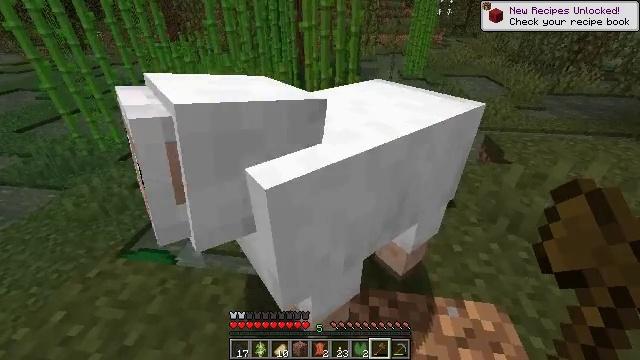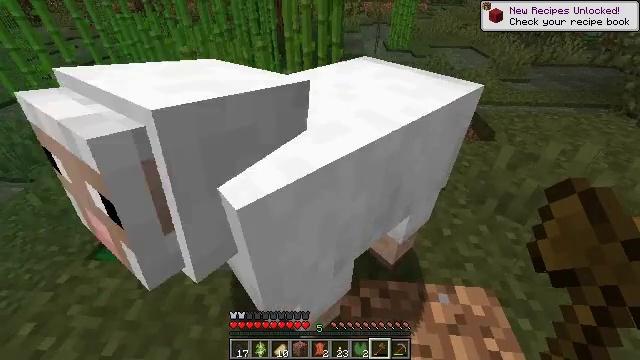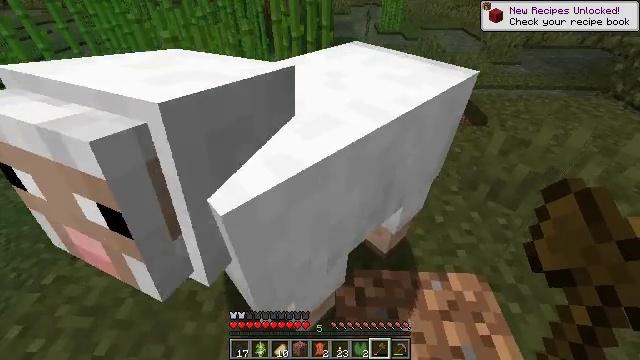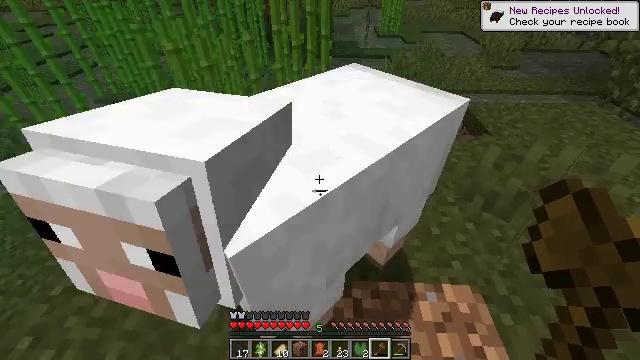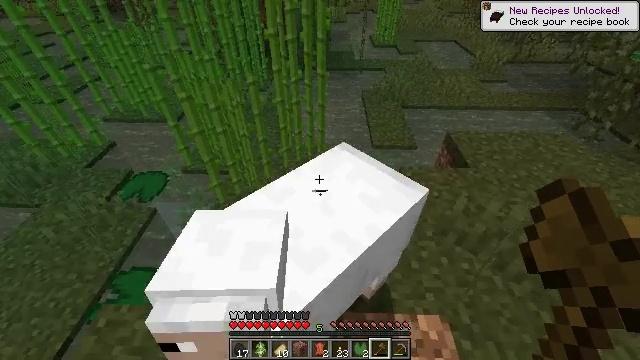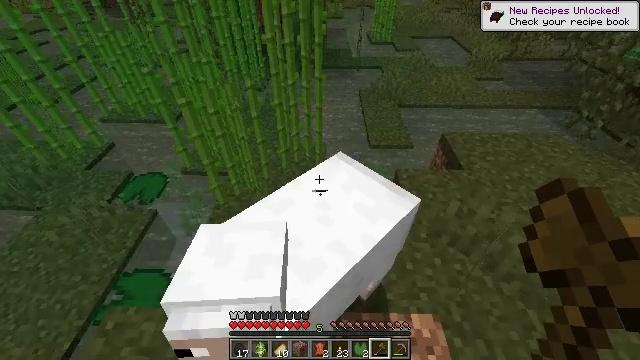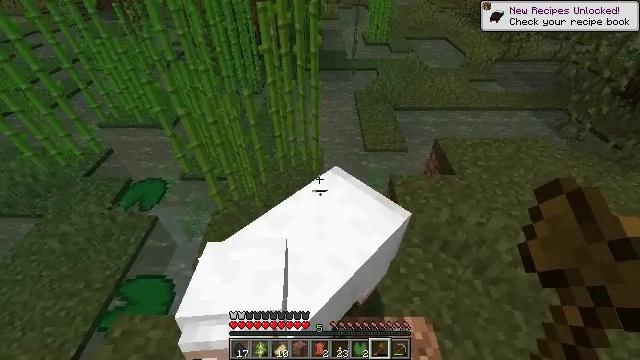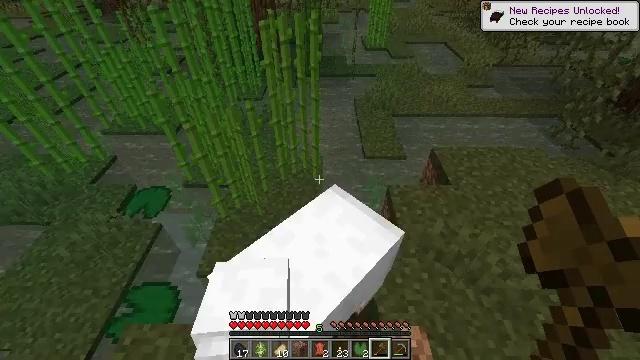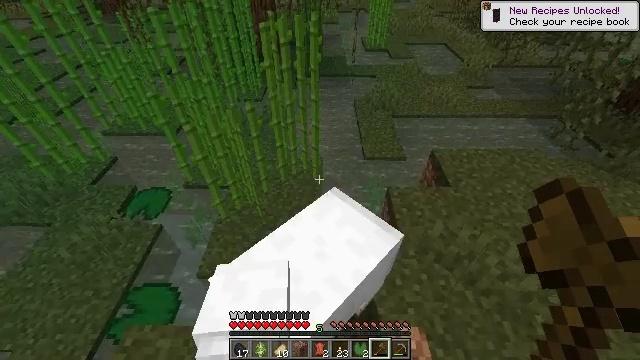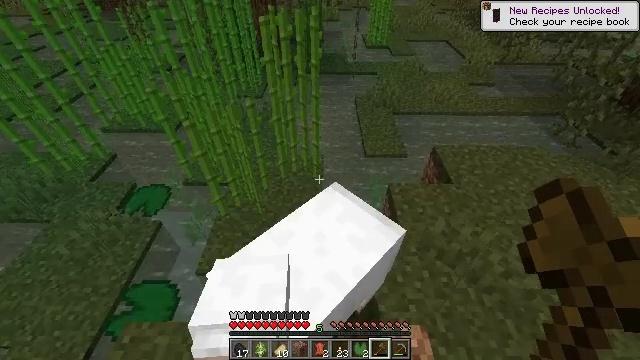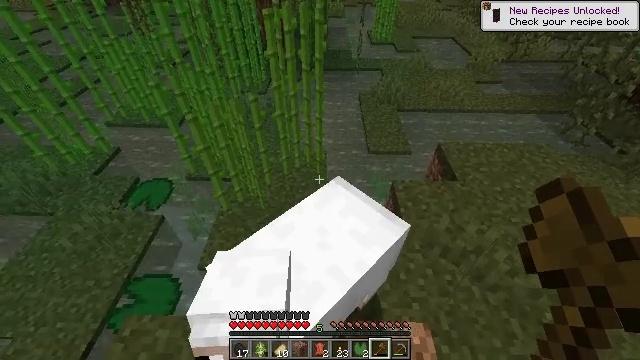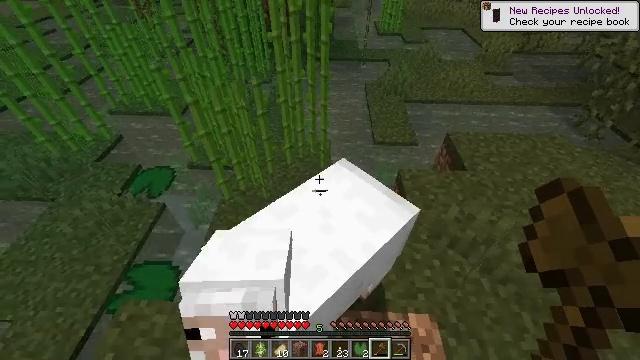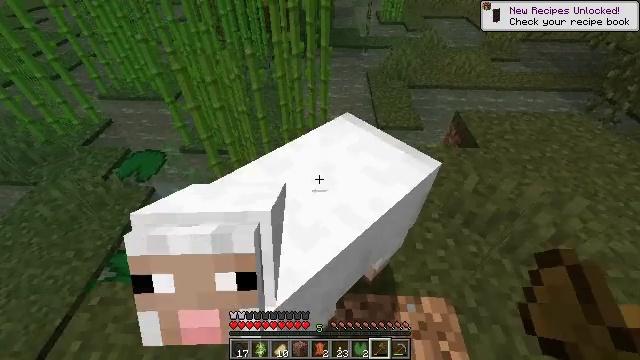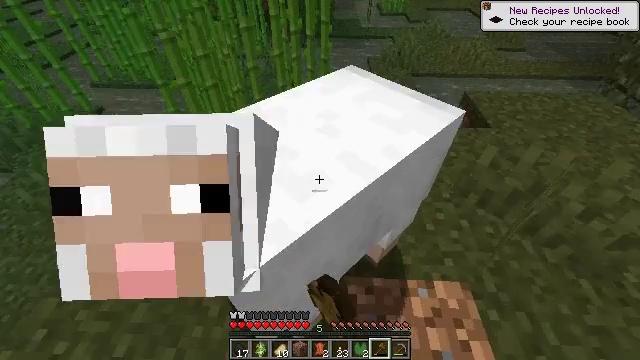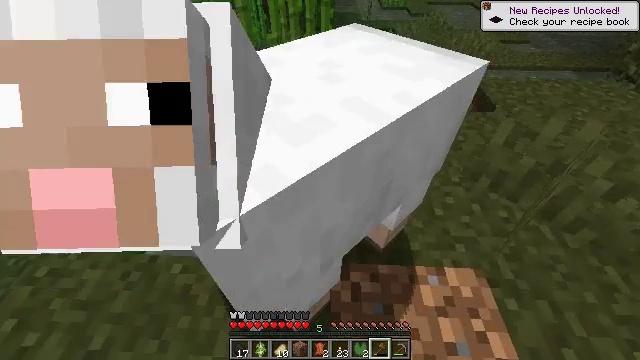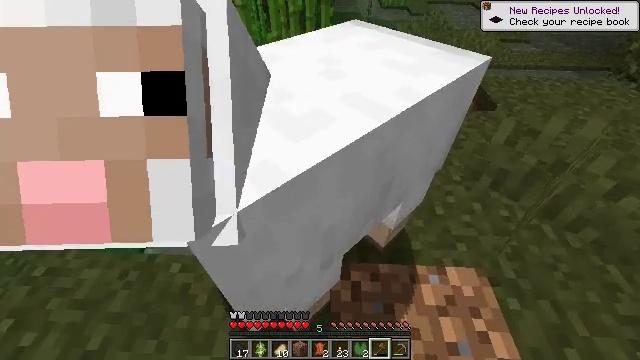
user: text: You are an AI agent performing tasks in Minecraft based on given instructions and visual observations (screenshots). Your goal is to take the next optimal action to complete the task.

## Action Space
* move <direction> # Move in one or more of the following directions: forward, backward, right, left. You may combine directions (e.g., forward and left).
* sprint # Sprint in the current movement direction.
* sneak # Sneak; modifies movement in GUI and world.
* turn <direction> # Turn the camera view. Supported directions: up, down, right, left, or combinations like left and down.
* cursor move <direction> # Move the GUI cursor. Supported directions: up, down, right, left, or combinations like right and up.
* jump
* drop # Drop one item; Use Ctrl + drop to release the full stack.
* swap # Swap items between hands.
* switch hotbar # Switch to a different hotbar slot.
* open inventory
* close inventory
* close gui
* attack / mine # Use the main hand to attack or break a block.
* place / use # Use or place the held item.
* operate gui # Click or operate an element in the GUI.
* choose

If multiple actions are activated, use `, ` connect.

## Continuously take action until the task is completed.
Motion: motion action
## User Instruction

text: Kill the sheep.
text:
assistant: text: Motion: turn right and down
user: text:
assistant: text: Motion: turn right and down
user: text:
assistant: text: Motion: jump
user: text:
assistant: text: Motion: jump
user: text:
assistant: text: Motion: turn down, jump
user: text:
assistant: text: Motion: jump
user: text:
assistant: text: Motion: jump
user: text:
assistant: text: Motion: jump
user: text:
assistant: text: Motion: jump
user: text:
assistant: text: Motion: jump
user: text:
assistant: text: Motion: turn left and down, jump
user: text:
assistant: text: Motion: attack / mine, jump
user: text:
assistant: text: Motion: attack / mine
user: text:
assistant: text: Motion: attack / mine
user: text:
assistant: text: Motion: attack / mine
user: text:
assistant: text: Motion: attack / mine
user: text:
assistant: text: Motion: attack / mine